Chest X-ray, AP view. Patient: 27 years old, sex F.
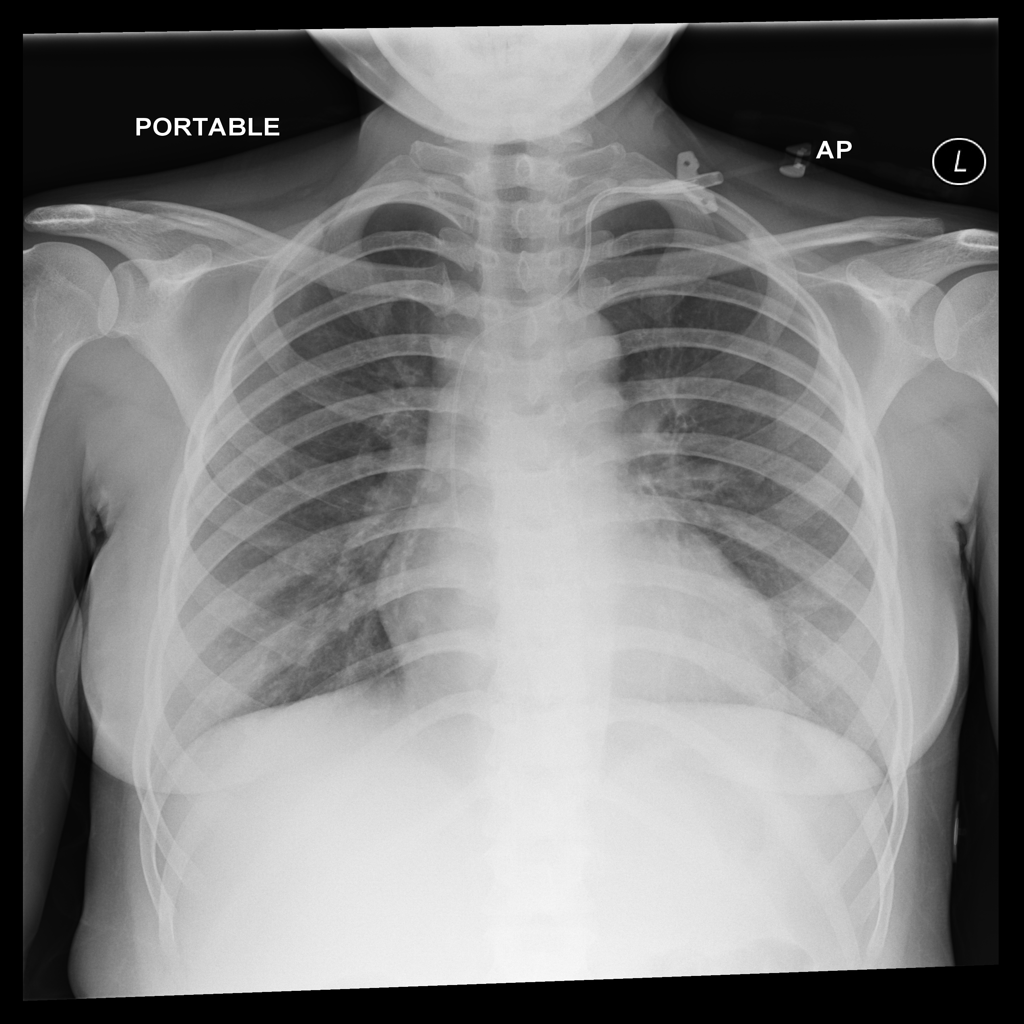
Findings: Infiltration